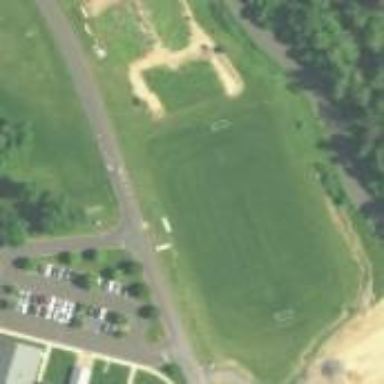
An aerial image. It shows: Lacrosse pitch for leisure sports activities.